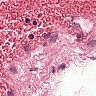
Metastatic tissue present: no